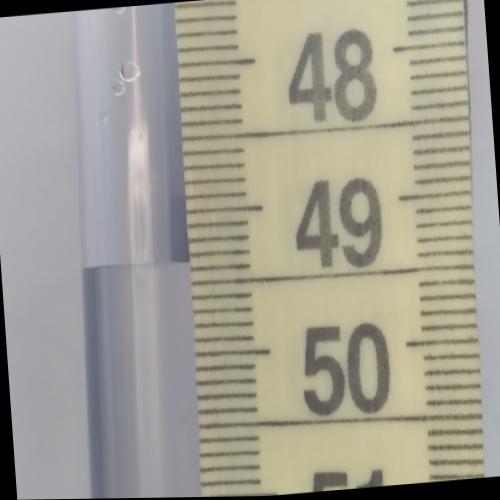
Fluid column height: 49.4 cm